Question: I was following this guide:
<URL>
I have visual studio 2012, external oracle database, Oracle Data Access Components (ODAC).
Now I am trying to add my database, and it asks me first to make a connection, but do not have a spot where to enter my external address.

There is dropdown to select Data source name, but it is empty.
So basically, where can I enter my external ip to oracle DB, for example :
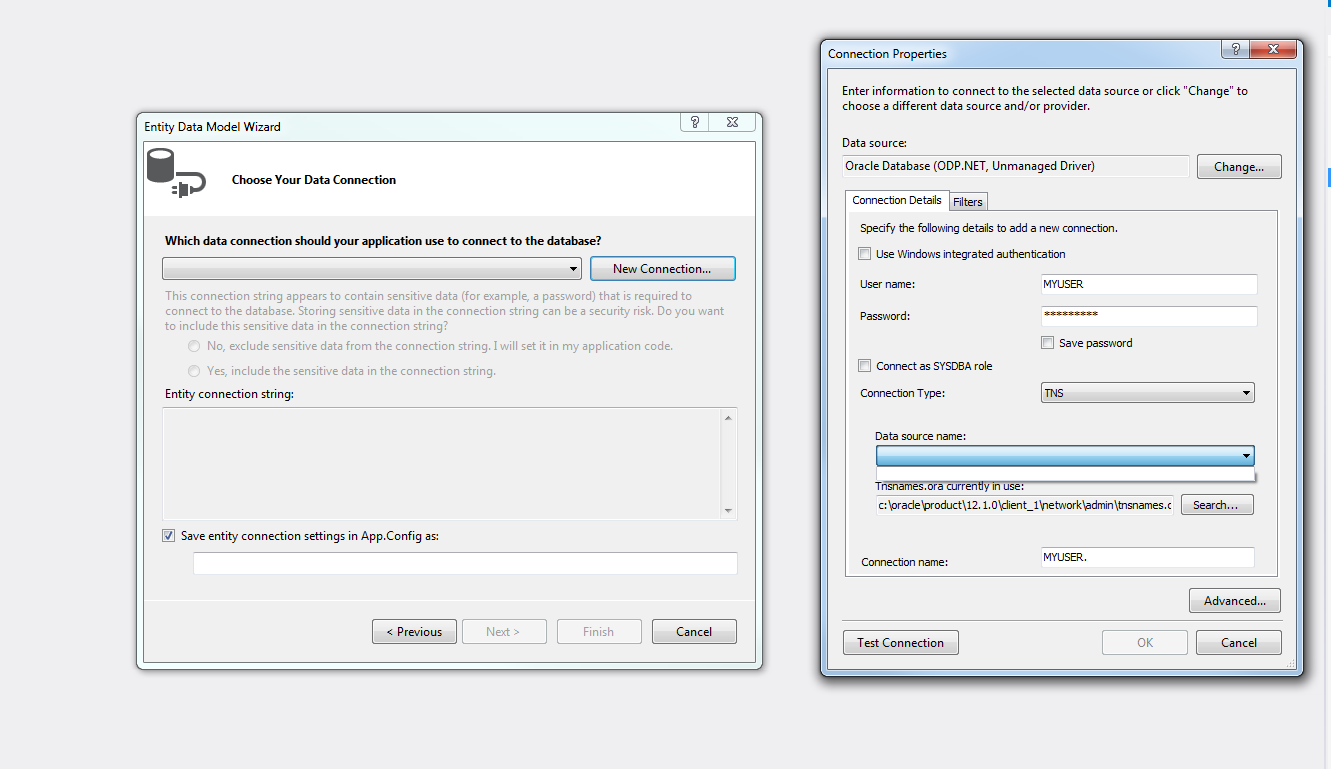
Answer: Change Connection Type to 'EZ Connect' and then you can add database connection info.